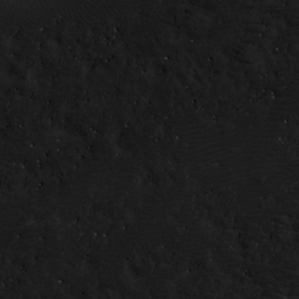
Label: non_frost